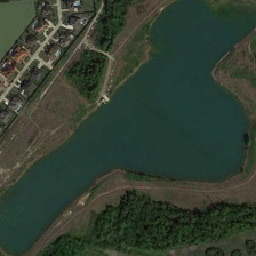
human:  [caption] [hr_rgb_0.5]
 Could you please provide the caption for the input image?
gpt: One pond is surrounded by houses with lawns, while the other is surrounded by bare ground and trees.

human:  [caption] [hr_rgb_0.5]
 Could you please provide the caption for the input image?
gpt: This blue pond is surrounded by naked land and lush trees and two rows of houses.

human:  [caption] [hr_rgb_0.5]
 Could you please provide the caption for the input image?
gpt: A pond is surrounded by a lawn house and the other is surrounded by bare soil and forest.

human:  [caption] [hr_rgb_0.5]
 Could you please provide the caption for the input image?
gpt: One pond is surrounded by houses with lawns while the other is closed by bare land and woods.

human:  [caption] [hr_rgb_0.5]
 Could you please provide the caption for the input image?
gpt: The blue pond is surrounded by bare land, dense trees and two rows of houses.